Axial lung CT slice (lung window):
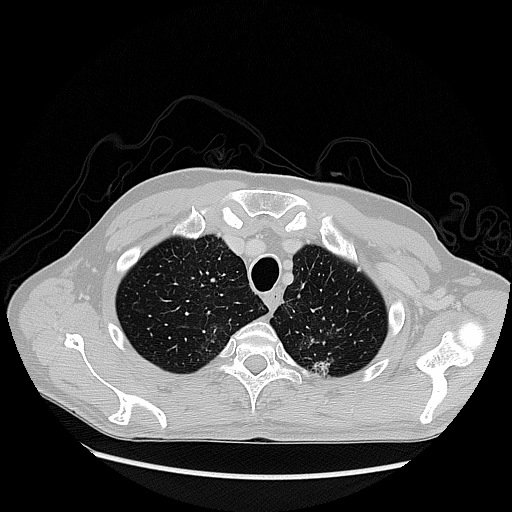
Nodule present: no